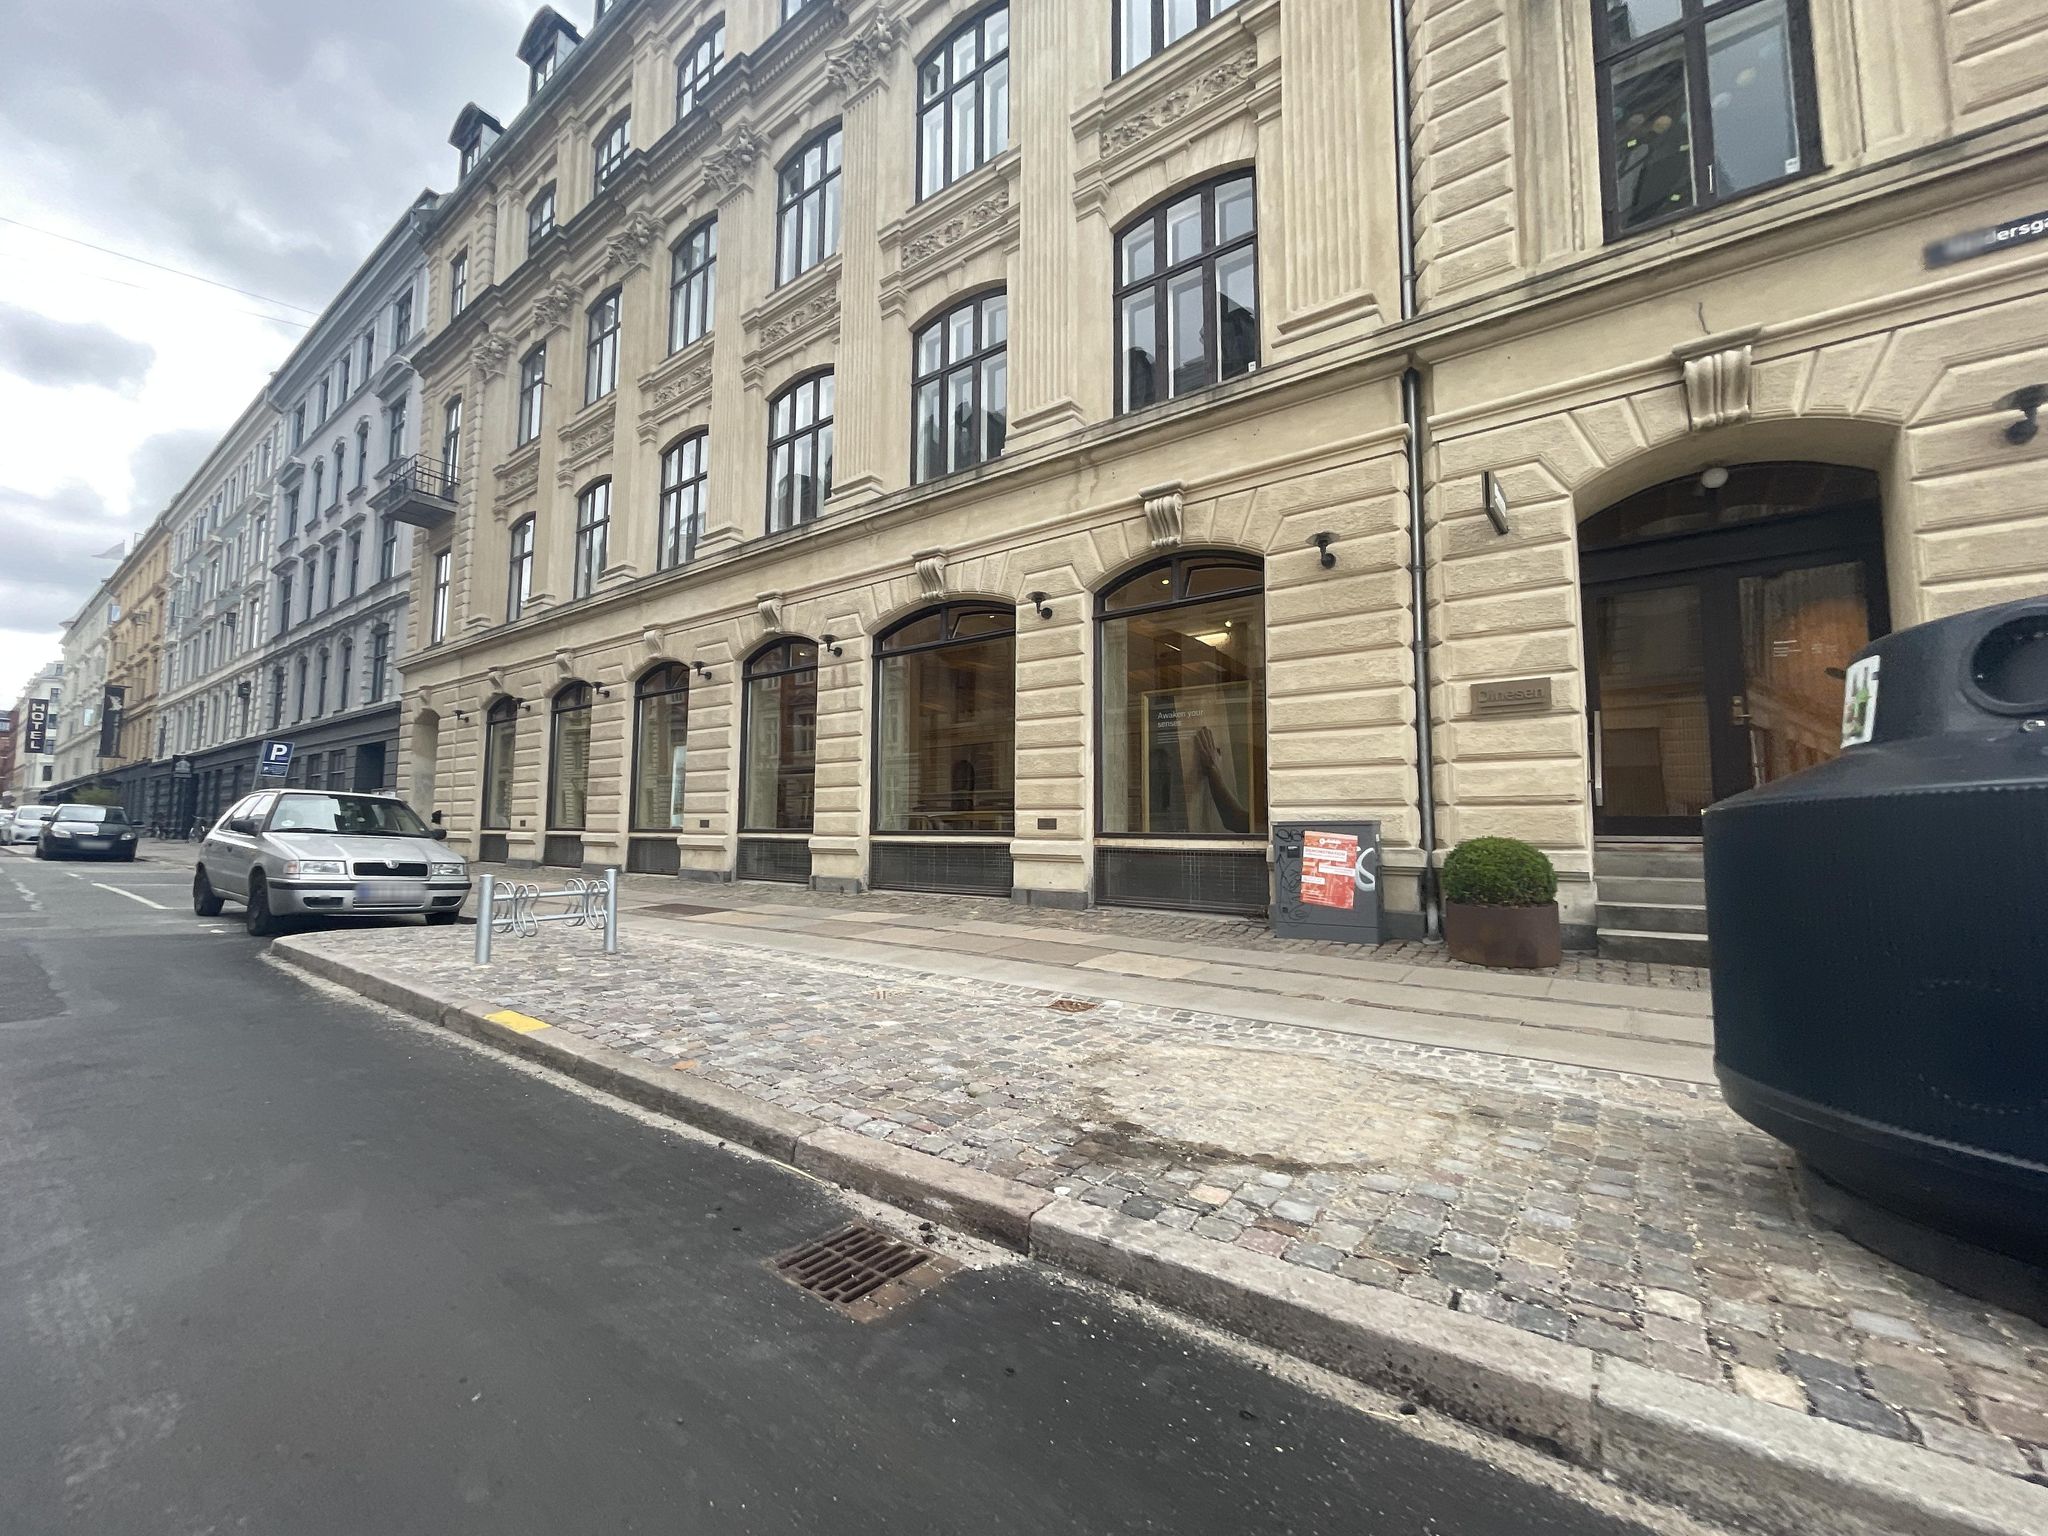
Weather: snowy
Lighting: day
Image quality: good
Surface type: driving surface
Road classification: tertiary
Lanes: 2
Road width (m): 4
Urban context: urban centre
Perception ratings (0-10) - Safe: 4.73, Lively: 7.35, Beautiful: 5.18, Boring: 1.5, Depressing: 7.35, Wealthy: 6.72